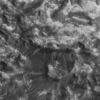
Label: not_dusty